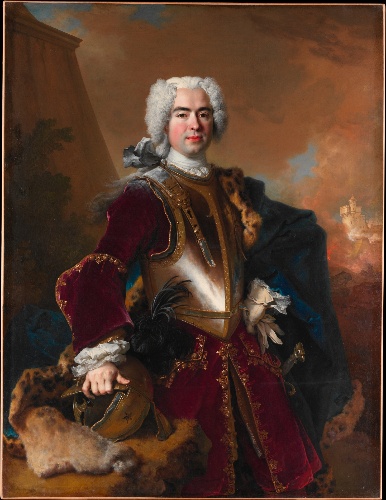
Title: André François Alloys de Theys d'Herculais (1692–1779)
Artist: Nicolas de Largillierre (or Largillière)
Artist bio: French, Paris 1656–1746 Paris
Date: 1727
Object type: Painting
Classification: Paintings
Medium: Oil on canvas
Dimensions: 54 1/4 x 41 1/2 in. (137.8 x 105.4 cm)
Department: European Paintings
Credit line: Gift of Mr. and Mrs. Charles Wrightsman, 1973
Accession year: 1973
Repository: Metropolitan Museum of Art, New York, NY
Tags: Men|Portraits